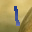
Label: 1